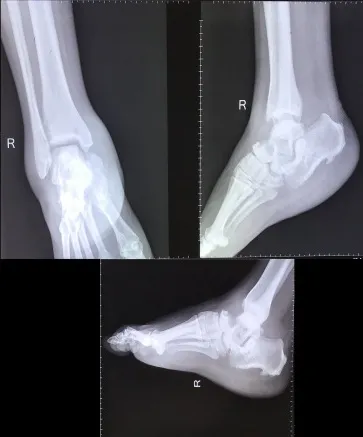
Radiographic result of the right foot demonstrated a deformity of the forefoot bone.
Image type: radiology (x_ray)